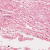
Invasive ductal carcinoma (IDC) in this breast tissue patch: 0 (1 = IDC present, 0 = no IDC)